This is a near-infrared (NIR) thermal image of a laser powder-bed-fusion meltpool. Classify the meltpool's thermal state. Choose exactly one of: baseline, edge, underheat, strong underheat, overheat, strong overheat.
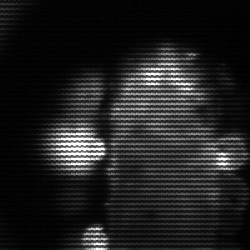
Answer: strong underheat